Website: home-depot
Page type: added-to-cart
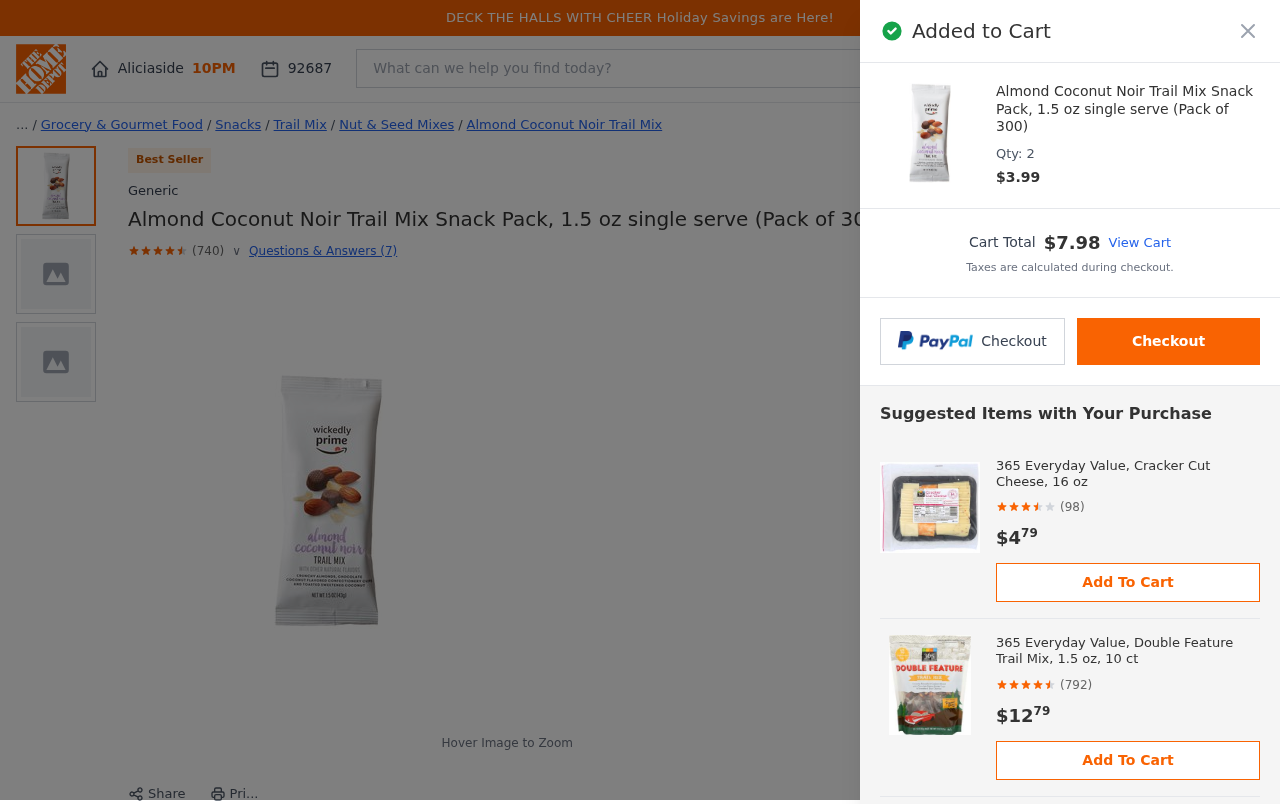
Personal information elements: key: PII_CITY
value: Aliciaside
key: PII_POSTCODE
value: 92687
Product elements: key: PRODUCT1_BRAND
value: Generic
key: PRODUCT1_BREADCRUMB
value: Grocery & Gourmet Food
Snacks
Trail Mix
Nut & Seed Mixes
Almond Coconut Noir Trail Mix
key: PRODUCT1_NAME
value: Almond Coconut Noir Trail Mix Snack Pack, 1.5 oz single serve (Pack of 300)
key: PRODUCT1_NUM_RATINGS
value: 740
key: PRODUCT1_PRICE
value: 3.99
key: PRODUCT1_QUANTITY
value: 2
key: PRODUCT1_RATING
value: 4.8
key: PRODUCT2_NAME
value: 365 Everyday Value, Cracker Cut Cheese, 16 oz
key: PRODUCT2_NUM_RATINGS
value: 98
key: PRODUCT2_PRICE
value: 4.79
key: PRODUCT2_RATING
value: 3.5
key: PRODUCT3_NAME
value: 365 Everyday Value, Double Feature Trail Mix, 1.5 oz, 10 ct
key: PRODUCT3_NUM_RATINGS
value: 792
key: PRODUCT3_PRICE
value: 12.79
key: PRODUCT3_RATING
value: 4.6
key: PRODUCT4_NAME
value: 365 EVERYDAY VALUE Organic Cape Cod Trail Mix, 14 OZ
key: PRODUCT4_PRICE
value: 11.99
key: PRODUCT5_NAME
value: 365 Everyday Value, Double Feature Trail Mix, 1.5 oz, 10 ct
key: PRODUCT5_NUM_RATINGS
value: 233
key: PRODUCT5_PRICE
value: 20.49
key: PRODUCT5_RATING
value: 4.4
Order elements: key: ORDER_TOTAL
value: $7.98
Search elements: key: HEADER_SEARCH
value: What can we help you find today?